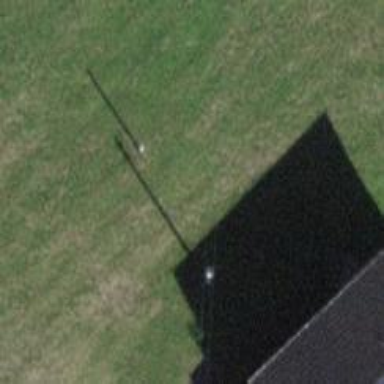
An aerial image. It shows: Utility pole in the area.